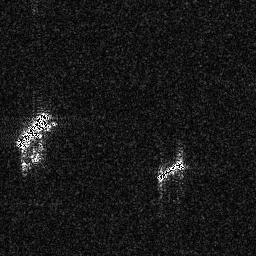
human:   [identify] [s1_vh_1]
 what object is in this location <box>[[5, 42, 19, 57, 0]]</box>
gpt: <ref>1 medium ship at the left</ref>